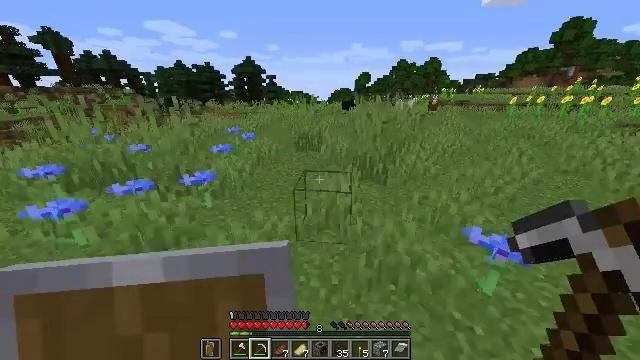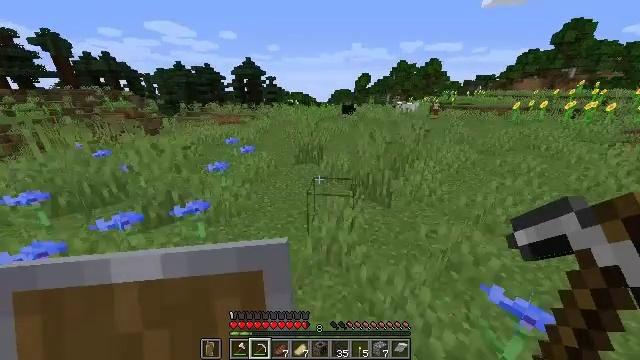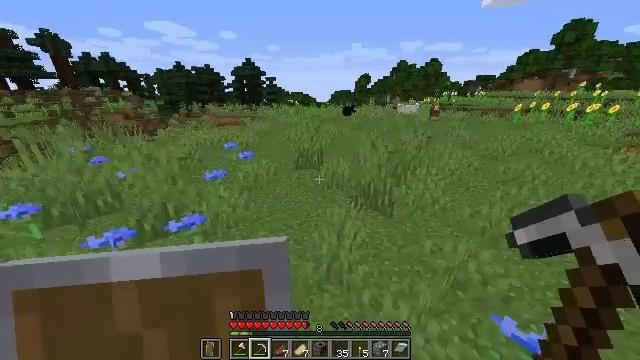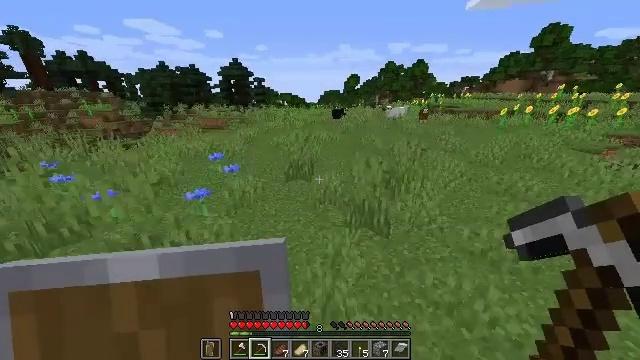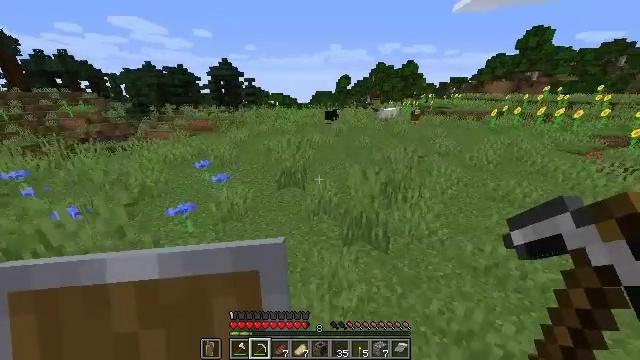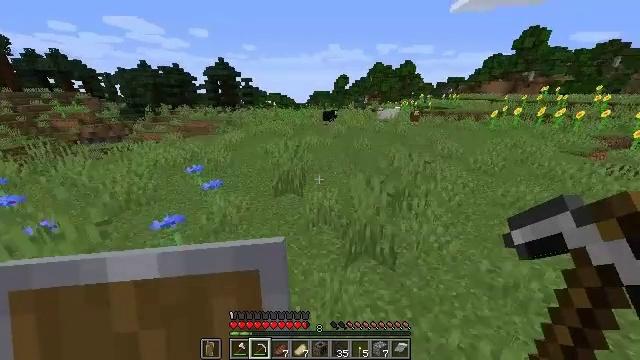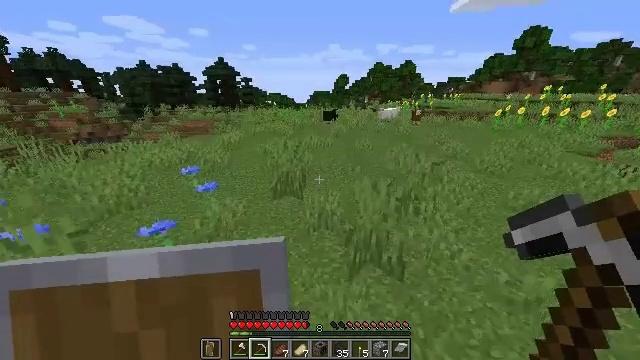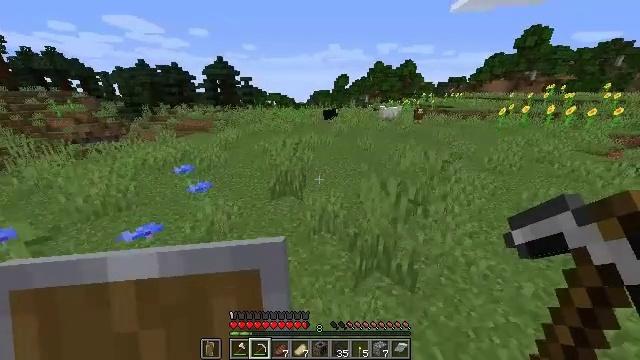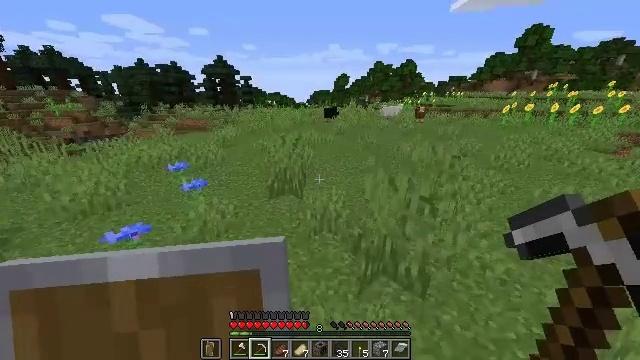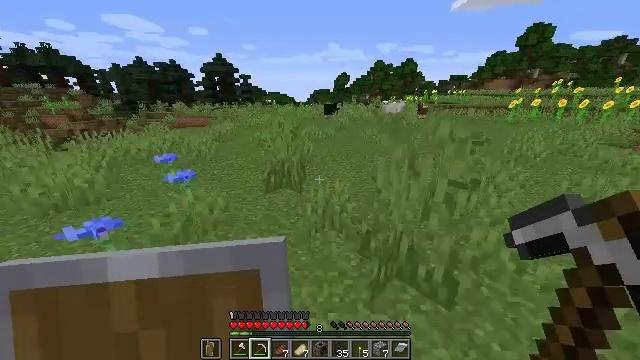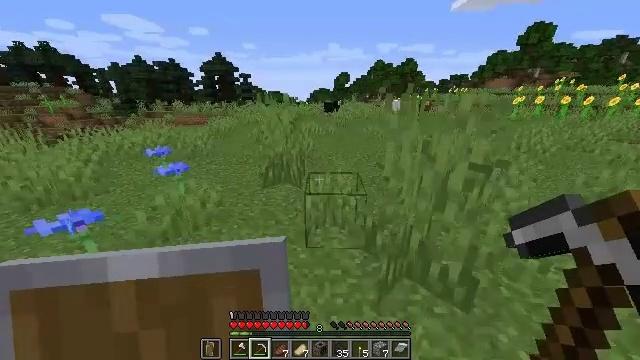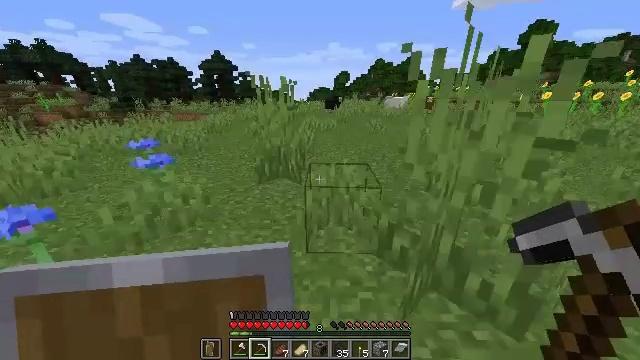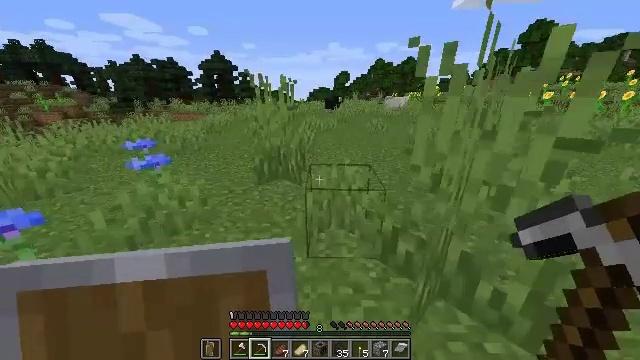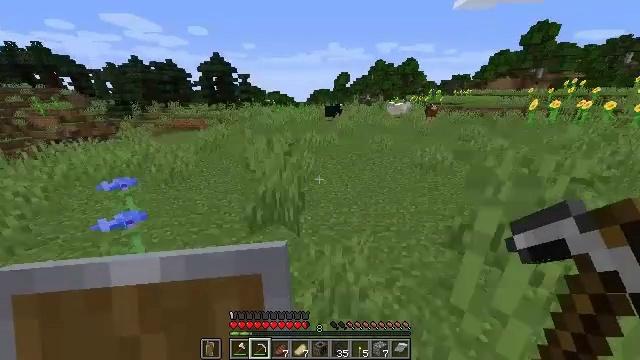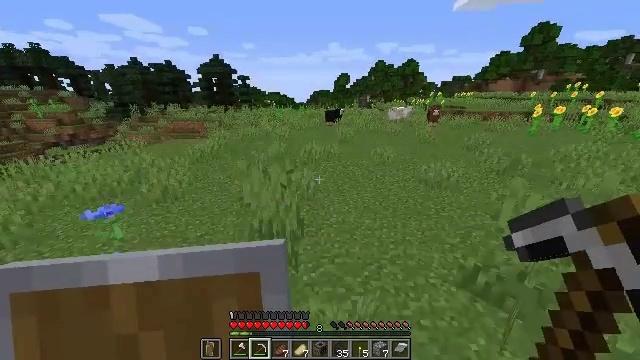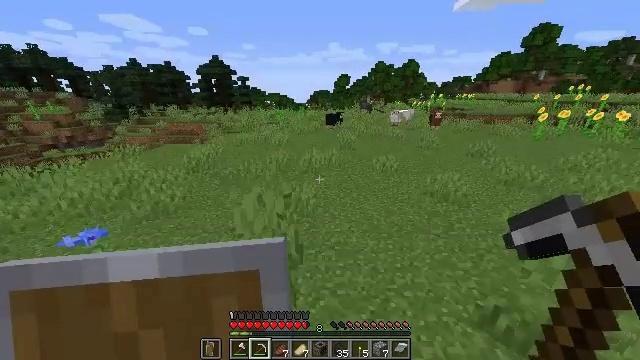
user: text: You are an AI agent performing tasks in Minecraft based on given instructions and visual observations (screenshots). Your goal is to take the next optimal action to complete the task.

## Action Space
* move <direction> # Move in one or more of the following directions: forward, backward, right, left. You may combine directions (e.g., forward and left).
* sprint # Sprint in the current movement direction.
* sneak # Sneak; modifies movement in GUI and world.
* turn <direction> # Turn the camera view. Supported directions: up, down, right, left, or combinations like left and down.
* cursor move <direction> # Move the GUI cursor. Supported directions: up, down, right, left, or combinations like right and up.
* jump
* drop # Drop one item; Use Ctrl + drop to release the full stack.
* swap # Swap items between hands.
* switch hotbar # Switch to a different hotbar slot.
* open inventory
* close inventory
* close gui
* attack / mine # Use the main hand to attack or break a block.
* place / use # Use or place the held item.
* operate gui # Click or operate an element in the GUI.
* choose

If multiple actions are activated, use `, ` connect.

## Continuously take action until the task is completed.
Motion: motion action
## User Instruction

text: Gather grass by holding the left mouse button.
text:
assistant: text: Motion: move forward, jump
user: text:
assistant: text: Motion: move forward, jump
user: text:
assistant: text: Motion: move forward, turn right, jump
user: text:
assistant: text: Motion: move forward, turn right, jump
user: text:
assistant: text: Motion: move forward, jump
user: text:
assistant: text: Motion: move forward, jump
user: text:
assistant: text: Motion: move forward, jump
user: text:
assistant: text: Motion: move forward, jump
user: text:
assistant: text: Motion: move forward, jump
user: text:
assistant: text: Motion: move forward, jump
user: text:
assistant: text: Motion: move forward, jump
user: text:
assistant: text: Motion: move forward, jump
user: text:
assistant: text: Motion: move forward, jump
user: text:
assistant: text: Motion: move forward, jump
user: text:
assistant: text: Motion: move forward, jump
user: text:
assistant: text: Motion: move forward, jump
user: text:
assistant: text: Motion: move forward, jump
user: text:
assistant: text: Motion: move forward, jump
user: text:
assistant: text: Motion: move forward, jump
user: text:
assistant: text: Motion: move forward, jump
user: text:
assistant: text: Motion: move forward, jump
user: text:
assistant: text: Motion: move forward, jump
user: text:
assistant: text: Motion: move forward, jump
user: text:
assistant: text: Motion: move forward, jump
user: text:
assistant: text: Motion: move forward, jump
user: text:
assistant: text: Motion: move forward, turn right, jump
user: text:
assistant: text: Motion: move forward, turn right, jump
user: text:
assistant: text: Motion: move forward, turn right, jump
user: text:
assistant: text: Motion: move forward, turn right, jump
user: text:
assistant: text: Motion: move forward, turn right, jump